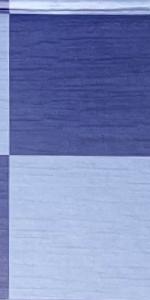
Label: Empty